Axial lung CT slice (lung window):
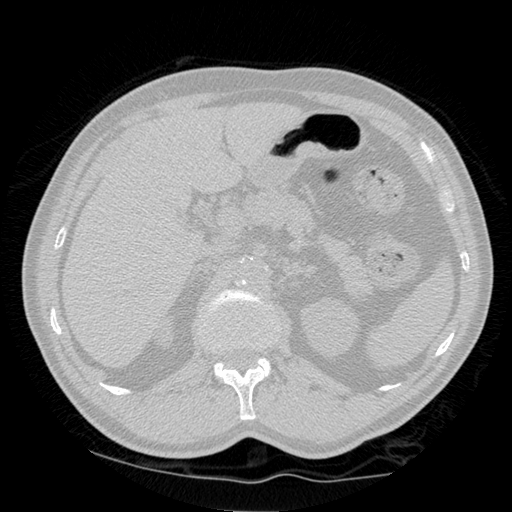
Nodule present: no